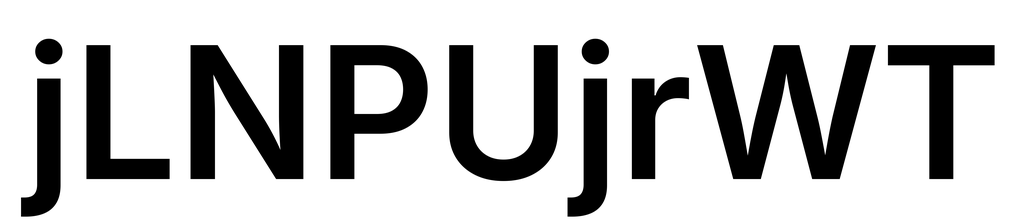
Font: Inter_SemiBold